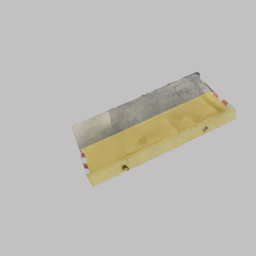
Label: architecture